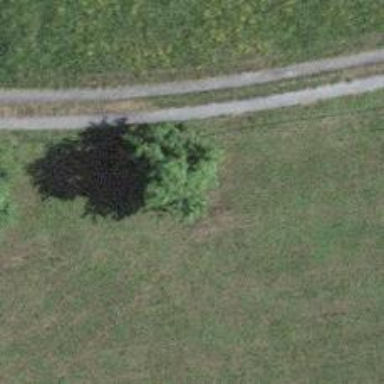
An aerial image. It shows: Beautiful tree in nature.